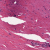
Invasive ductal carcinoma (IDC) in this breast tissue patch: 0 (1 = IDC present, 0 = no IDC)